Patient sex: M
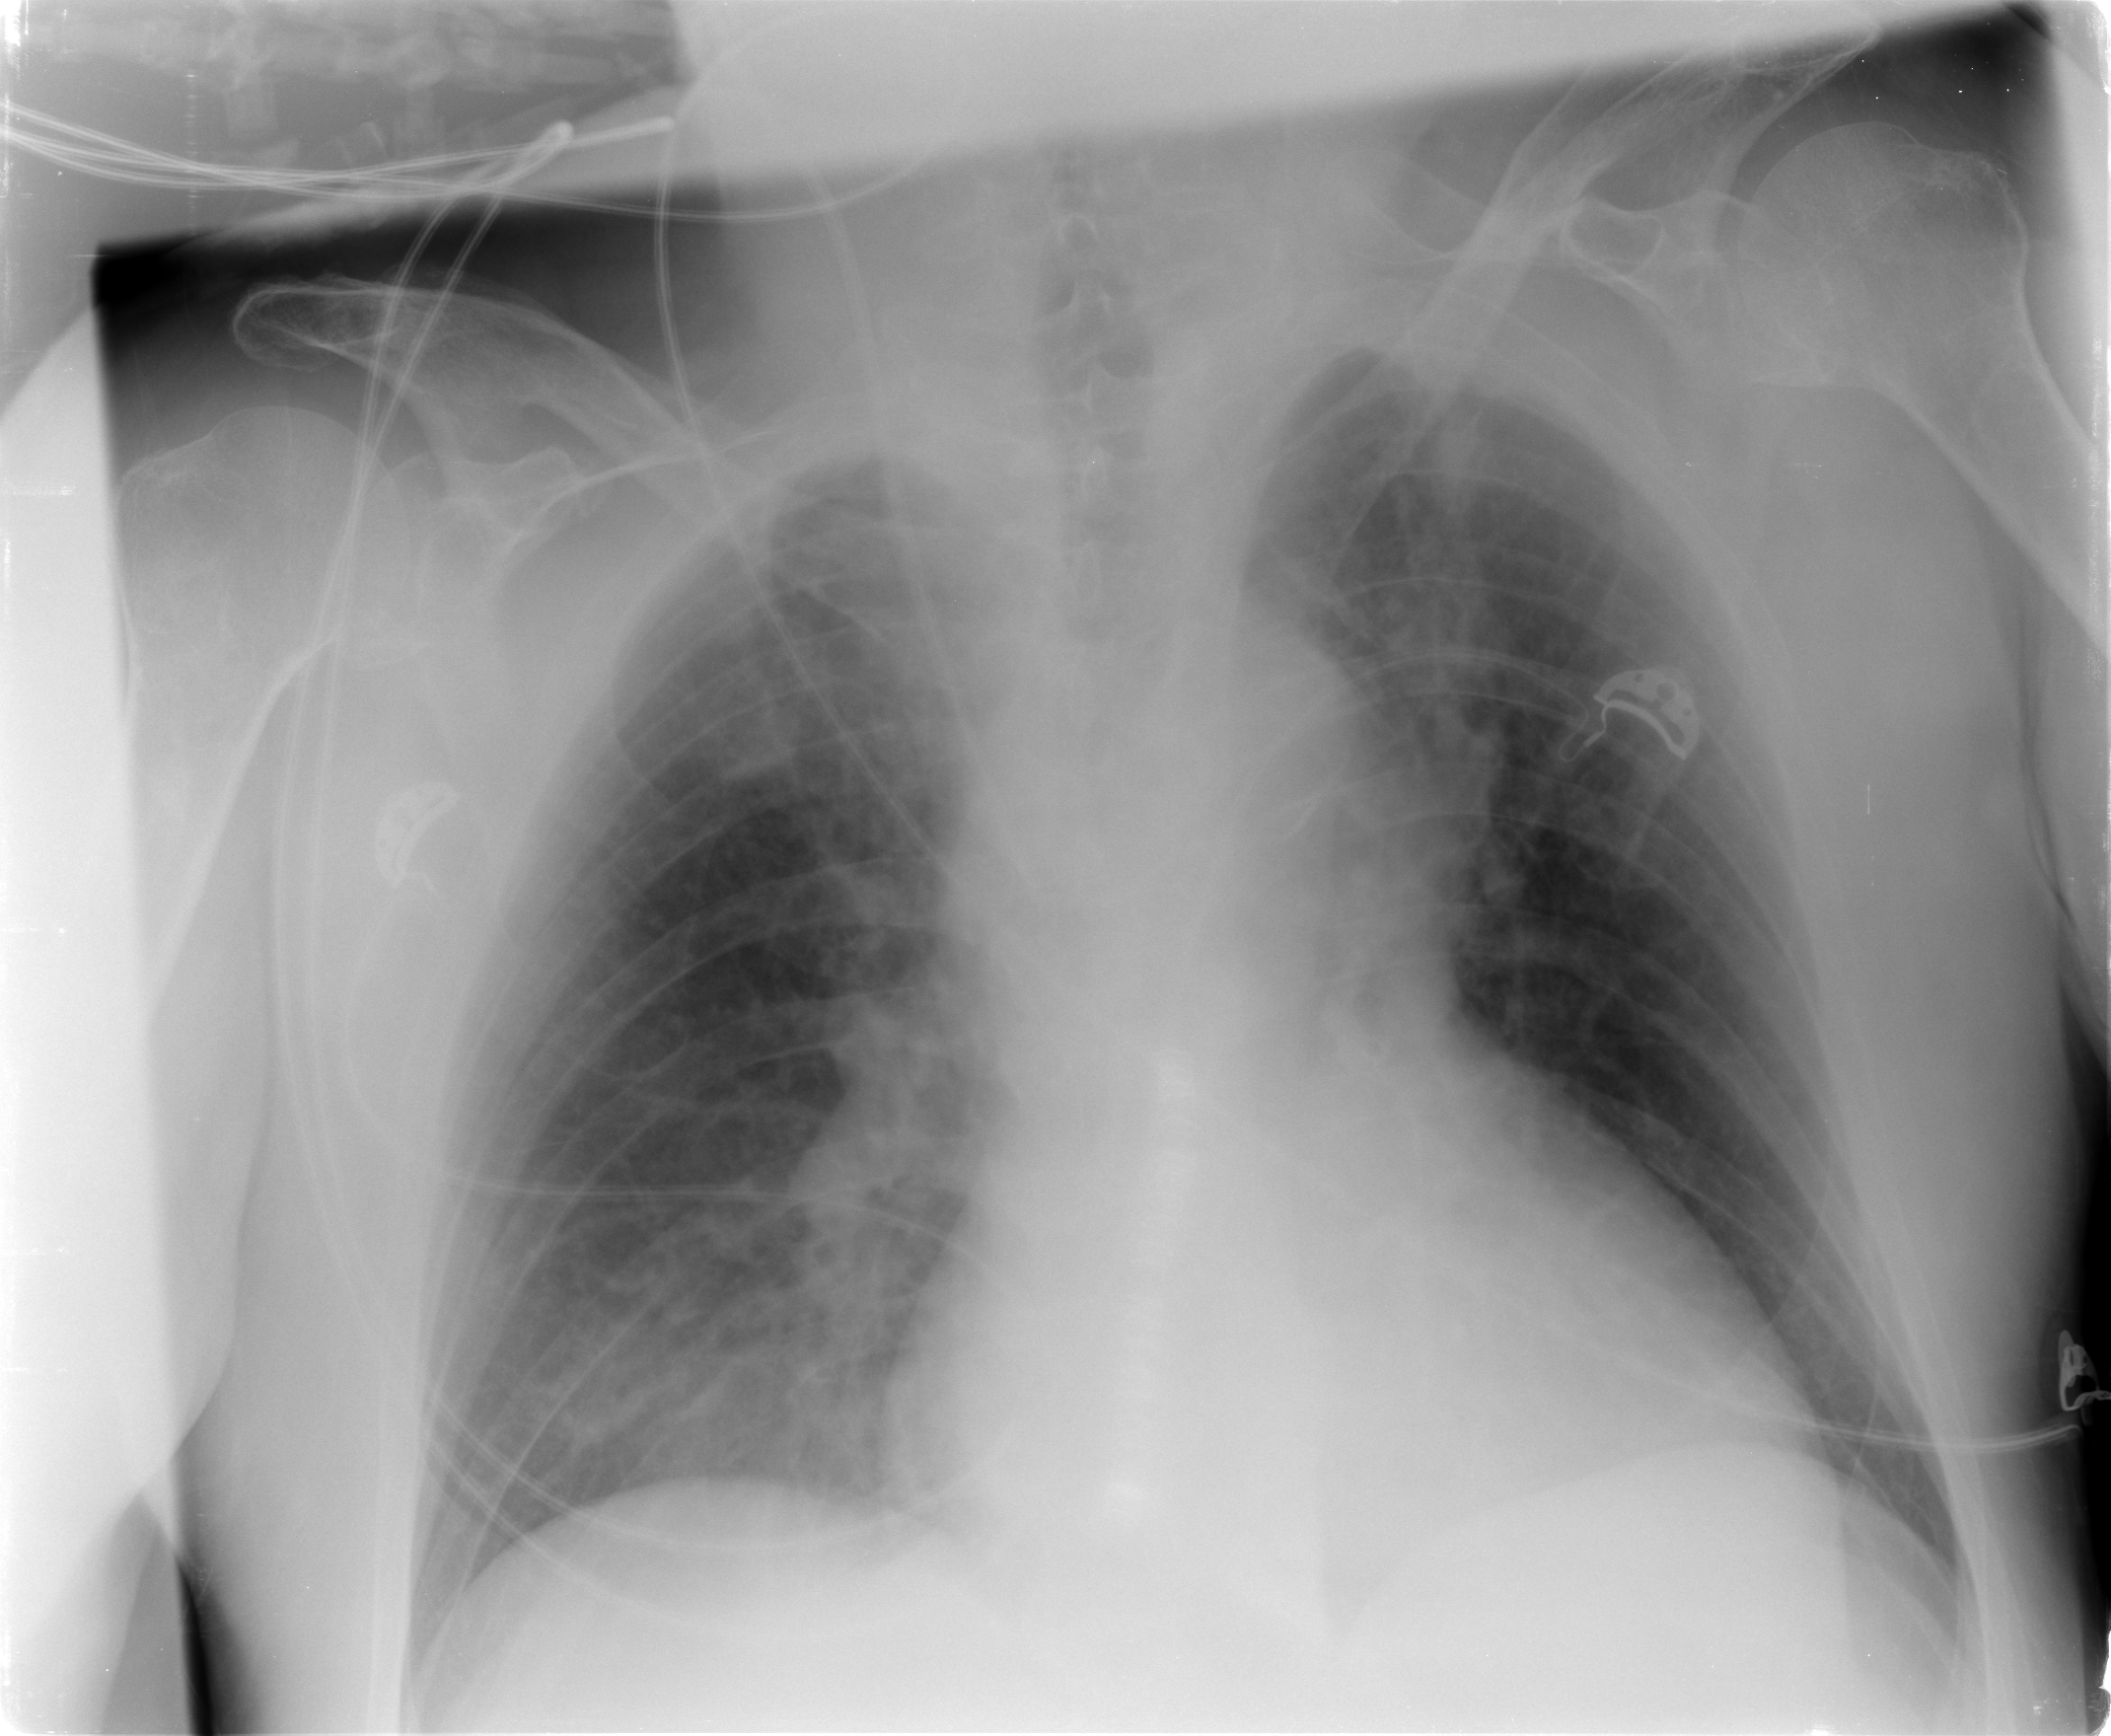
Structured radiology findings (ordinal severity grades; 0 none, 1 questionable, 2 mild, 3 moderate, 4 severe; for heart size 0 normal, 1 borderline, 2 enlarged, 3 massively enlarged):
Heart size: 1
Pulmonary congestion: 1
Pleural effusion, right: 2
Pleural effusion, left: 1
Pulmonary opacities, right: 2
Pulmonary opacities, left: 0
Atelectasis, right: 0
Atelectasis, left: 0